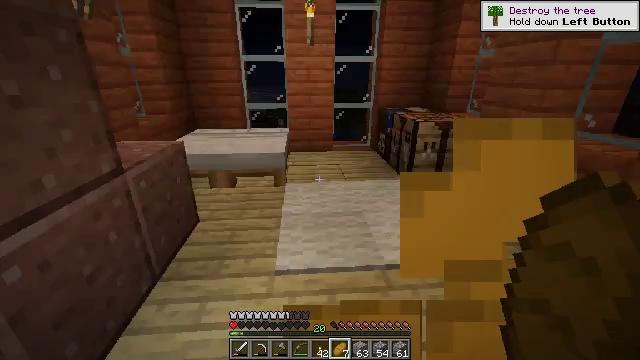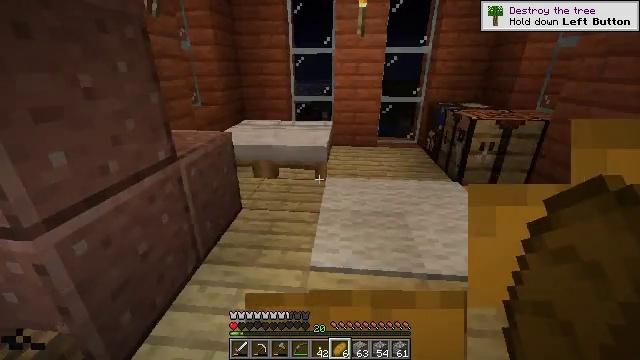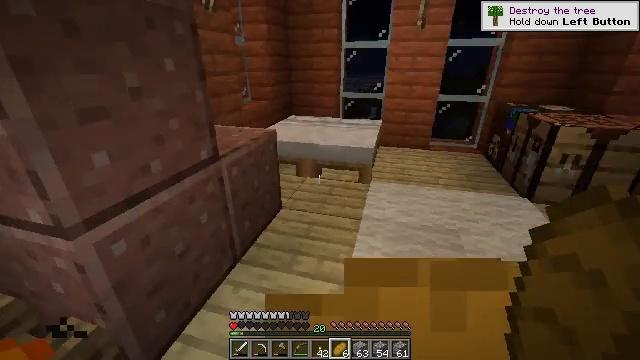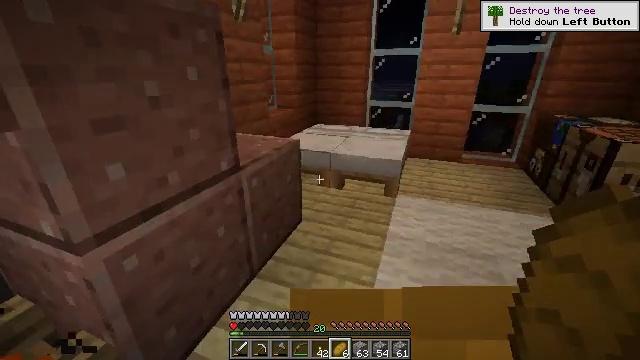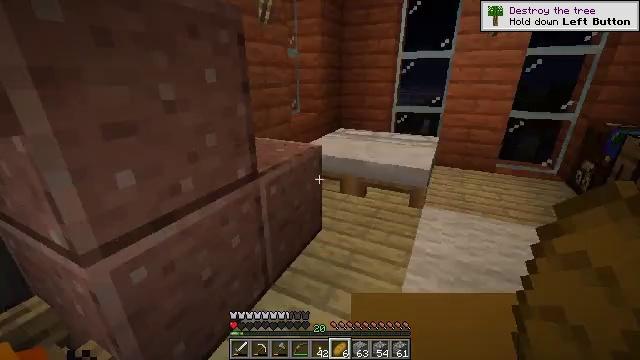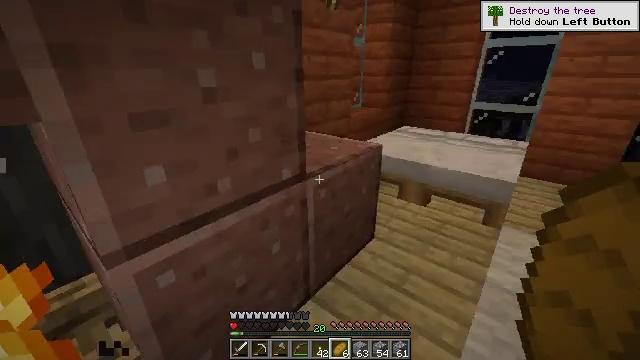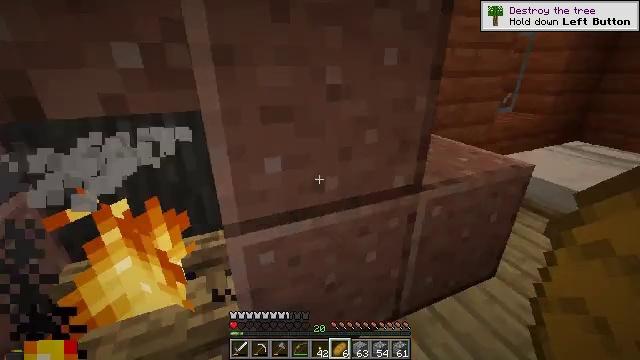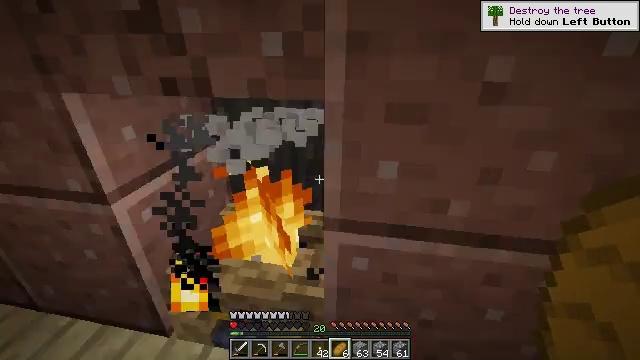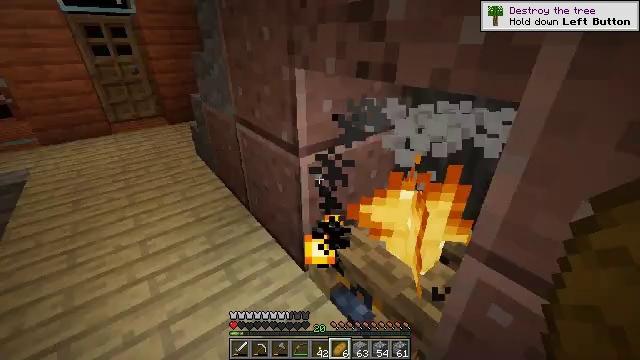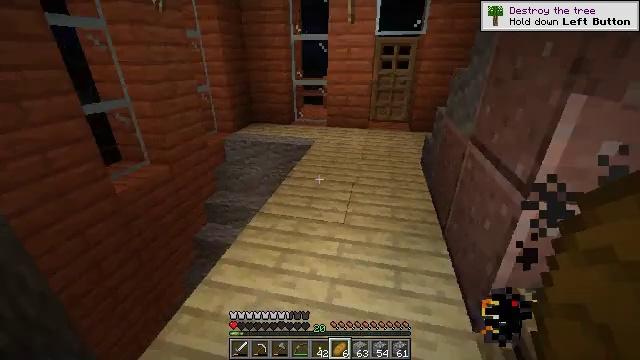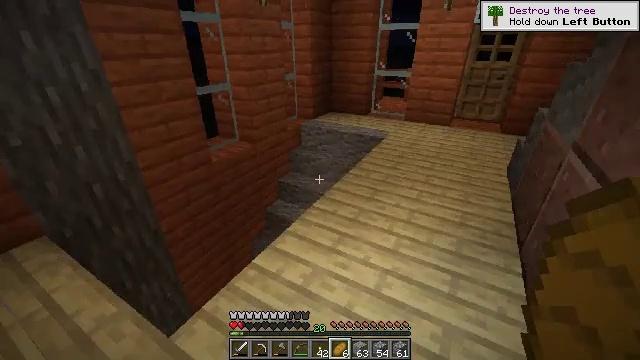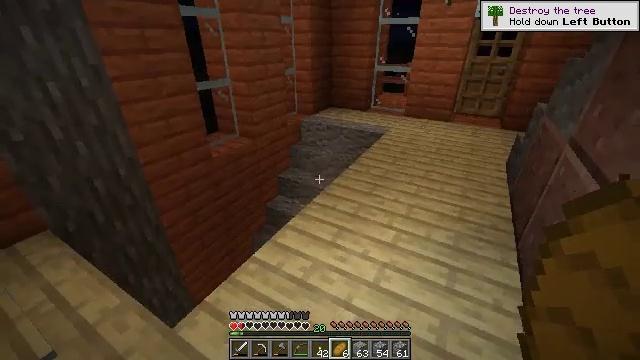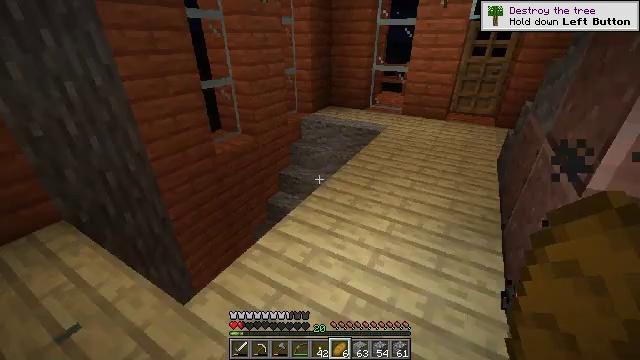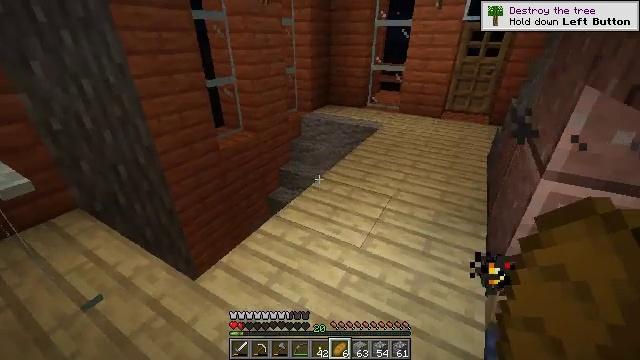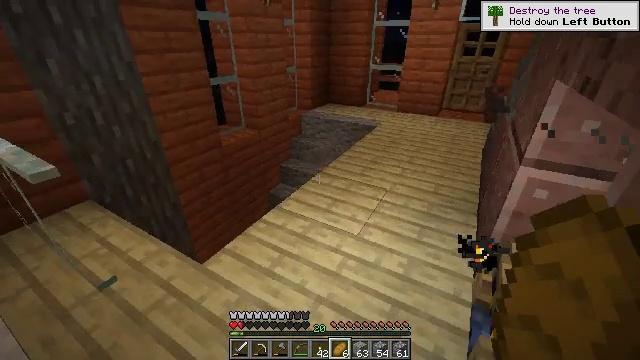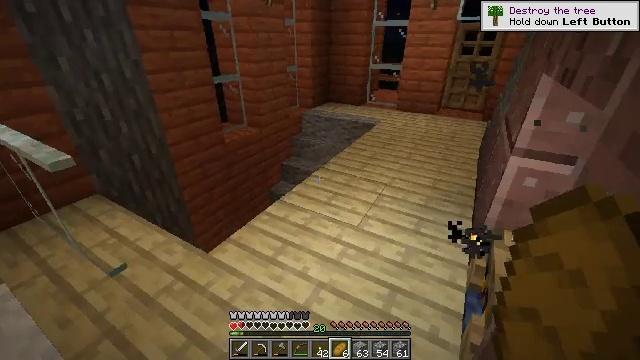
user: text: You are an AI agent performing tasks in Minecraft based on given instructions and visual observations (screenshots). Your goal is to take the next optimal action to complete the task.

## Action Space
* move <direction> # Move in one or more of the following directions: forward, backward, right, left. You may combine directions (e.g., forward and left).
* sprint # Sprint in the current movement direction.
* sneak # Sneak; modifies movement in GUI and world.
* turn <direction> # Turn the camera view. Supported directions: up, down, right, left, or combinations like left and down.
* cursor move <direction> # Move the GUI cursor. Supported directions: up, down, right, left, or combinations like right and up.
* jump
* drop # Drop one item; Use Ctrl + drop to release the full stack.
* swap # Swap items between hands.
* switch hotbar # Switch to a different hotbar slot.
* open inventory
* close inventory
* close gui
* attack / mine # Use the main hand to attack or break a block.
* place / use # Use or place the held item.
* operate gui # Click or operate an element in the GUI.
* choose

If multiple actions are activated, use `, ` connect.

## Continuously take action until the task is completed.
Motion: motion action
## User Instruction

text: Gather materials by mining the birch pressure plate.
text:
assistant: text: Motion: move forward, turn left and down, use / place
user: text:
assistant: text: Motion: move forward, turn left and down, use / place
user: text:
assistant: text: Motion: move forward, turn left and up, use / place
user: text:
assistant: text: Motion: move forward, turn left
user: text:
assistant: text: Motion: move forward, turn left and down
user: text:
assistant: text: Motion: move forward, turn left
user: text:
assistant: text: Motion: turn left and down
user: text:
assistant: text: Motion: turn left and down
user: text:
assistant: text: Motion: turn left and up
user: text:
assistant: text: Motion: move back, turn left and down
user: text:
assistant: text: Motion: move back
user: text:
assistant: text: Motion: move back
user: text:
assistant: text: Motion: move back
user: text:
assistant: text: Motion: no_op
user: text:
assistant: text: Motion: no_op
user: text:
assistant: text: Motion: no_op
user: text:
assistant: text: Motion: no_op
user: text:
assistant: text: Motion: no_op
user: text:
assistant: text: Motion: no_op
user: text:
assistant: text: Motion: turn right
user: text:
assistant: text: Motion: turn right and up
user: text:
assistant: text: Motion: turn right and up
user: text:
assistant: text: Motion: turn right and up
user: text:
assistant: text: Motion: turn right and up
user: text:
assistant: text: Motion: turn right and up
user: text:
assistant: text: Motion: turn right and up
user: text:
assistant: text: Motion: turn right and up
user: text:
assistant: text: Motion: turn right and up, switch to hotbar 1
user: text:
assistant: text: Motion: turn right and up, switch to hotbar 1
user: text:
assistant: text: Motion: turn right and up